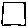
Label: square